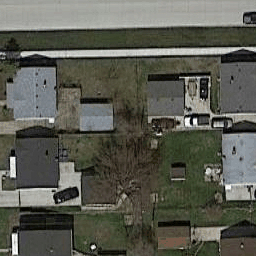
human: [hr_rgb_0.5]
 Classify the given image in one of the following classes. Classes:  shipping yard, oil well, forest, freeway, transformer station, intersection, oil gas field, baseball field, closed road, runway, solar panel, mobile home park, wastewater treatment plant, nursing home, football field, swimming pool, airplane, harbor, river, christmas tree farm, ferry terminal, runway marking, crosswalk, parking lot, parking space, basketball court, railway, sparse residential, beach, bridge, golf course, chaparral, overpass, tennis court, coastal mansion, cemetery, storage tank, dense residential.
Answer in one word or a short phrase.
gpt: dense residential